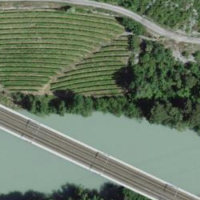
EUNIS habitat code: 48
Species observed at this site:
Libelloides coccajus
Dryobates minor
Medicago sativa
Passer domesticus
Lactuca perennis
Buteo buteo
Carduelis carduelis
Turdus merula